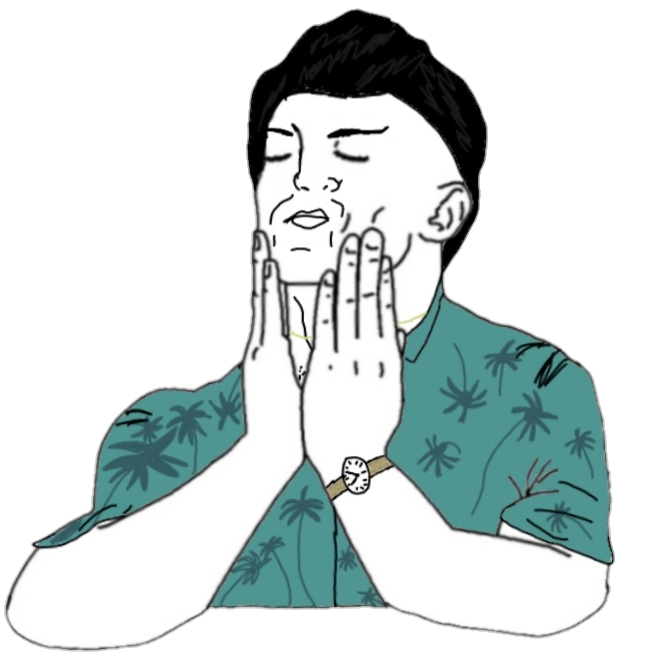
Label: 5_Feels_Good